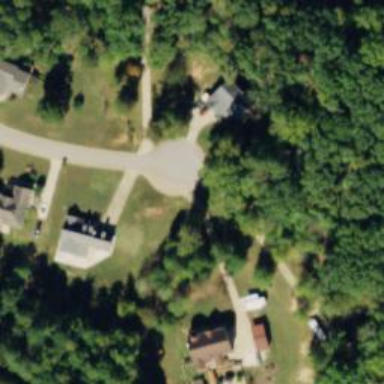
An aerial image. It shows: Residential road.